Field crop: maize
Growth stage: 2
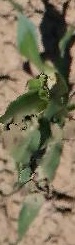
Species: maize